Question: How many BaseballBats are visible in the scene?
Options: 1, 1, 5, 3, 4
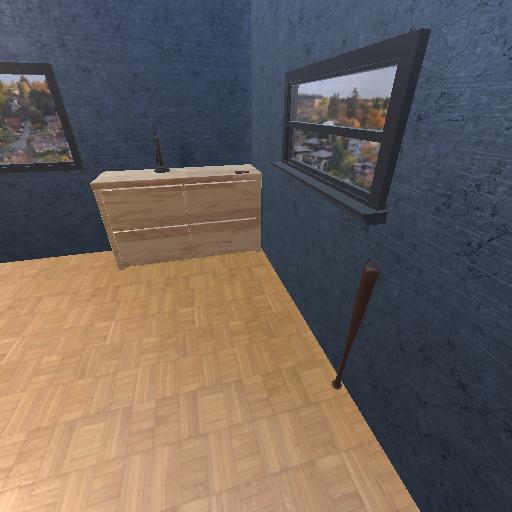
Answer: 1